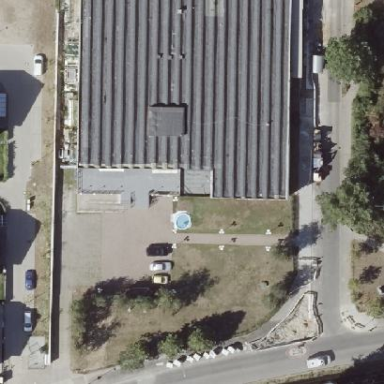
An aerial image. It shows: Parish hall serving as community center for religious activities.